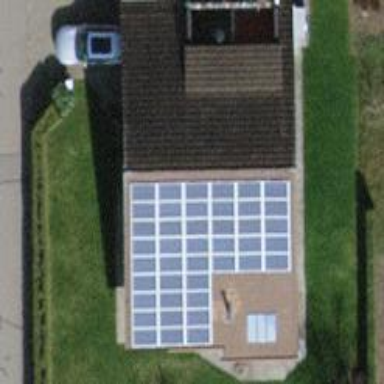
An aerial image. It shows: Small solar photovoltaic panel generator installed on roof.